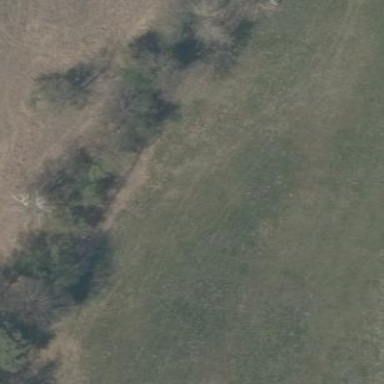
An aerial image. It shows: Meadow bordered by fence.